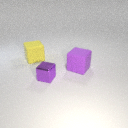
small purple metal cube in front of large yellow rubber cube